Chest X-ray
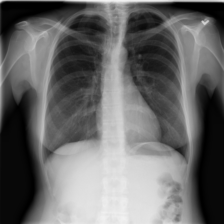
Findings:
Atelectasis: negative
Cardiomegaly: negative
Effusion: negative
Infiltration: negative
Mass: negative
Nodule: negative
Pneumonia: negative
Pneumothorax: negative
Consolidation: negative
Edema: negative
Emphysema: negative
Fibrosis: negative
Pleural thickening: negative
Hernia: negative